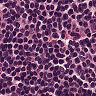
Metastatic tissue present: no